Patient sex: M
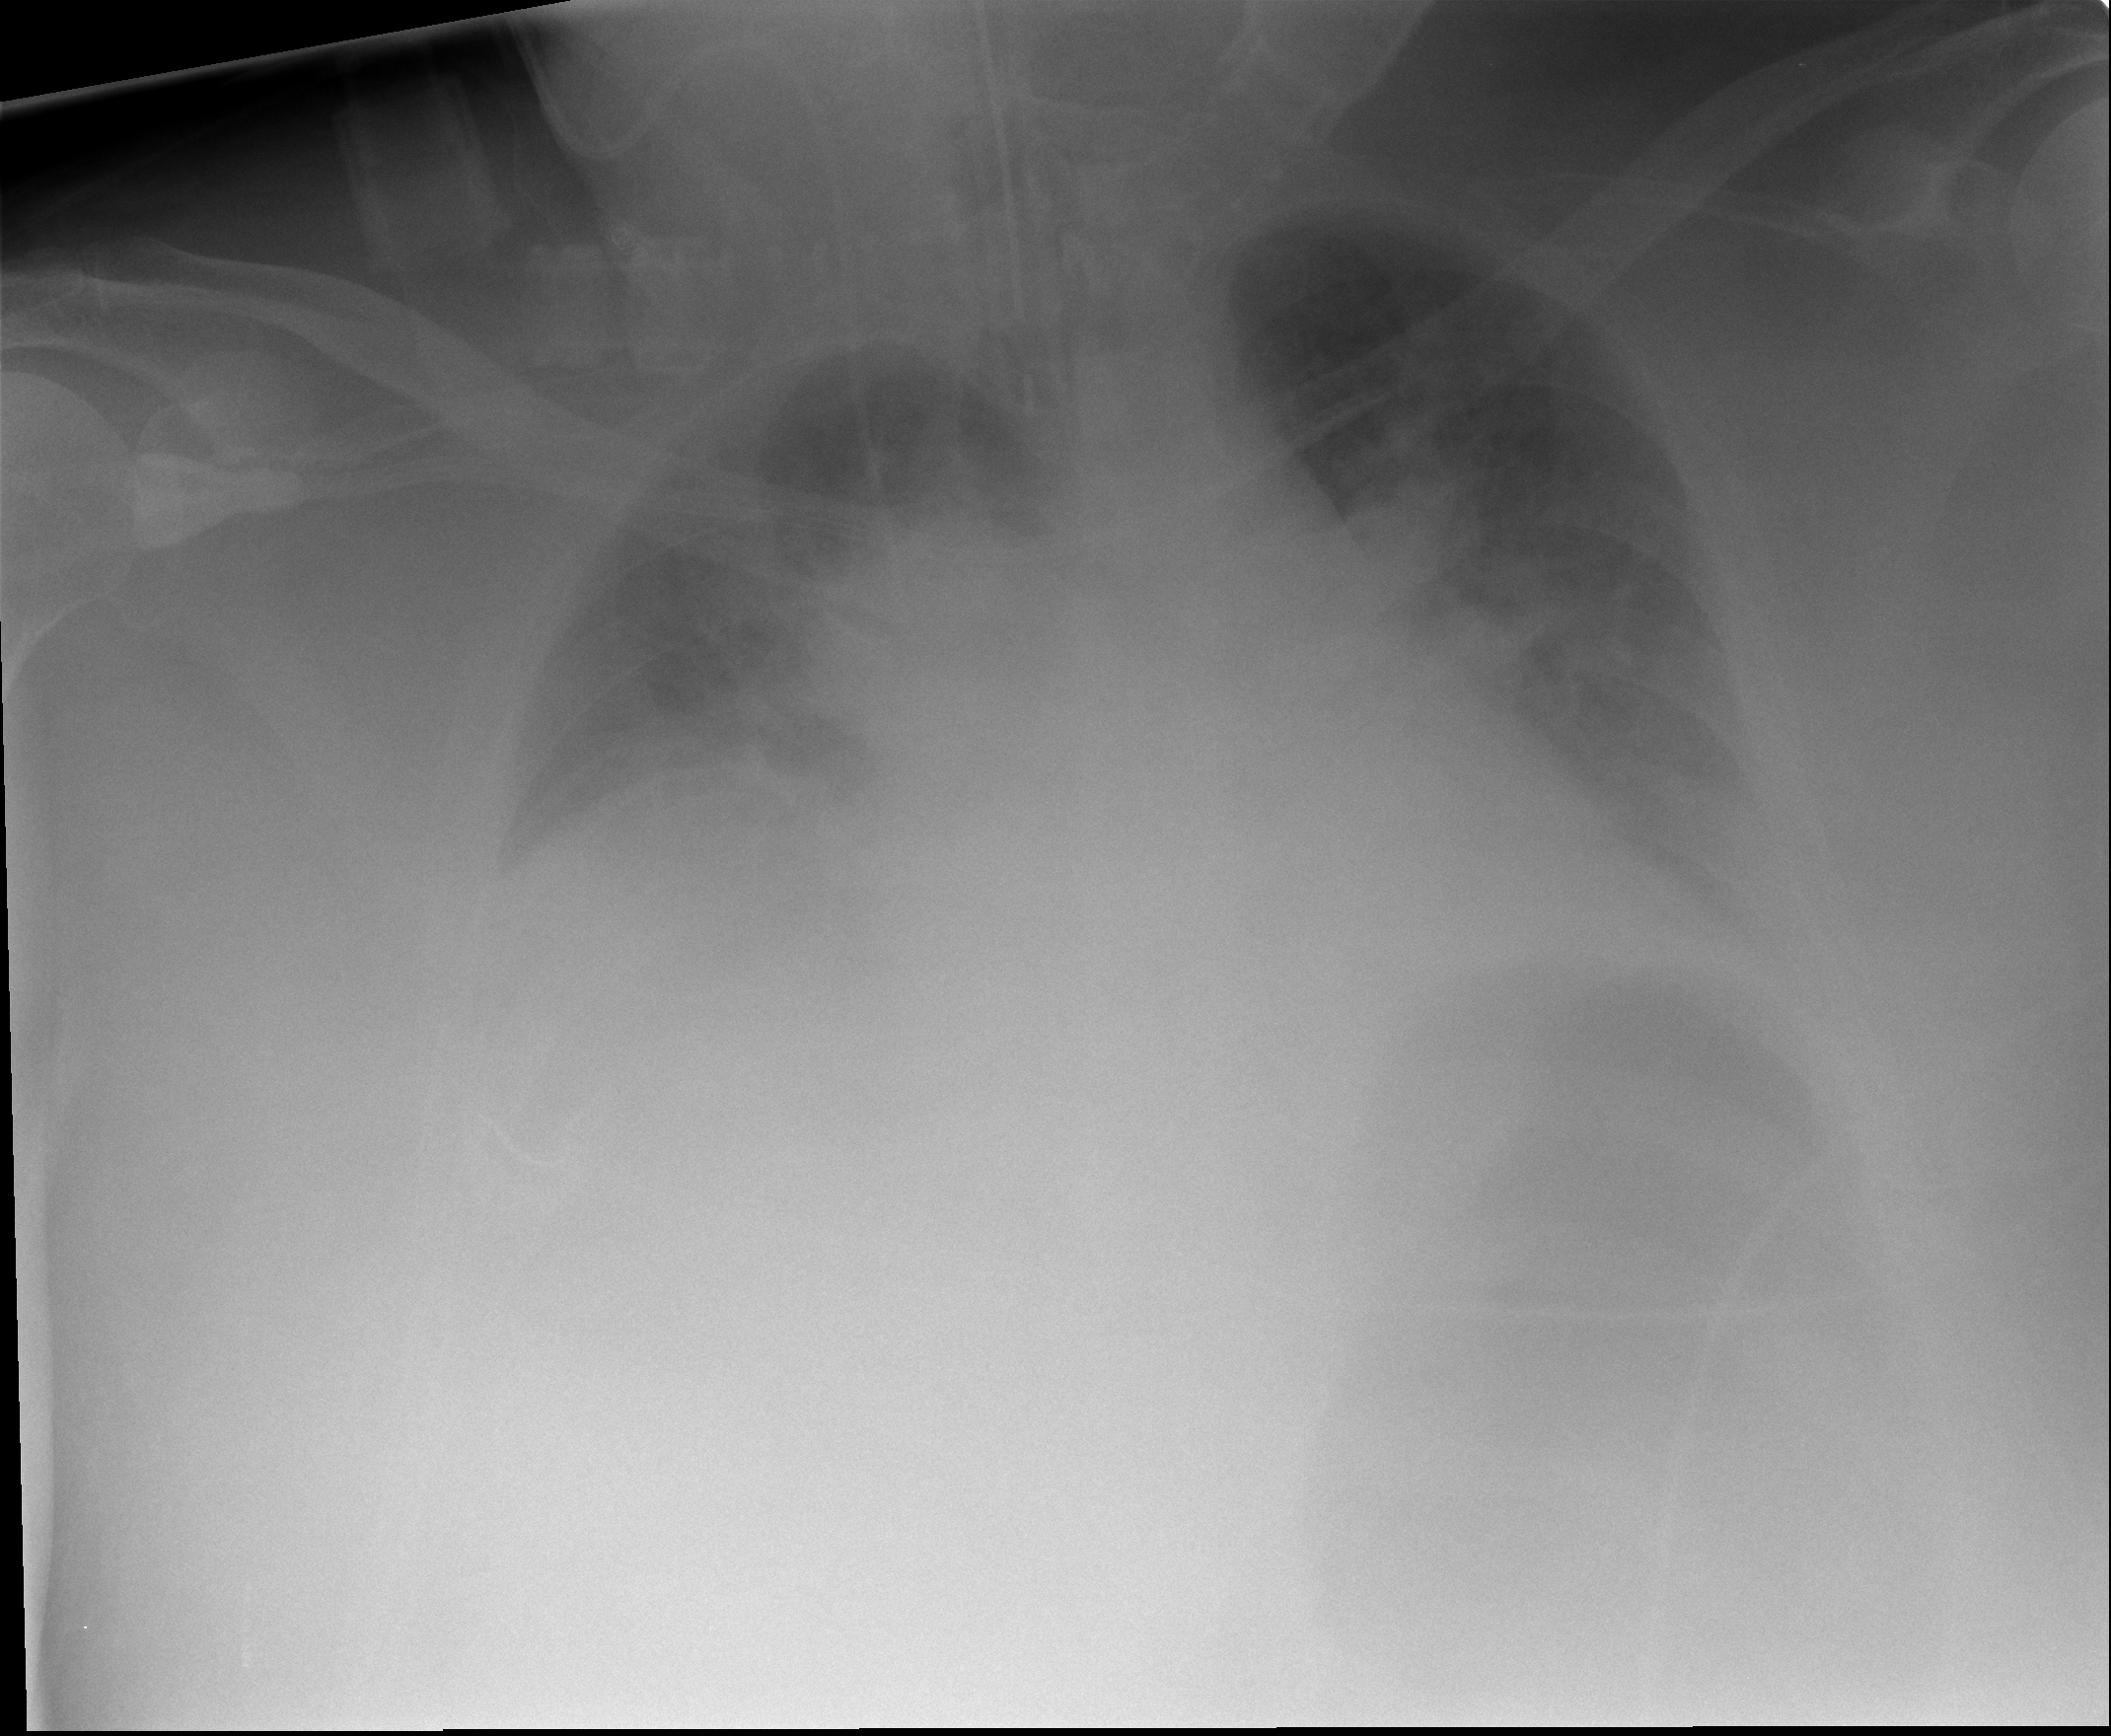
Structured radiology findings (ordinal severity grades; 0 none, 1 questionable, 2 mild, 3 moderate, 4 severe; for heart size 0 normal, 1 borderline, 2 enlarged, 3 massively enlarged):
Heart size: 0
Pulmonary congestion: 0
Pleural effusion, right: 1
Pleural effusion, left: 1
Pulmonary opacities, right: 0
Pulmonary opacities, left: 0
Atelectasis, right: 3
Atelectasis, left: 3